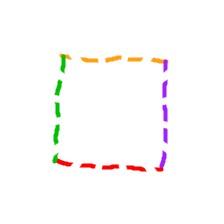
Shape: square